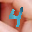
Label: 4